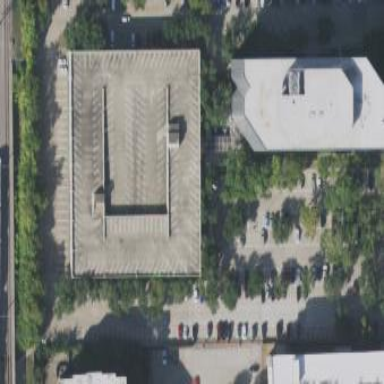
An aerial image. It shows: Multi-storey parking building.